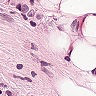
Metastatic tissue present: yes